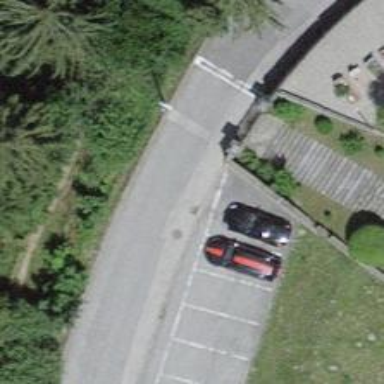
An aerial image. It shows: Road with steps.